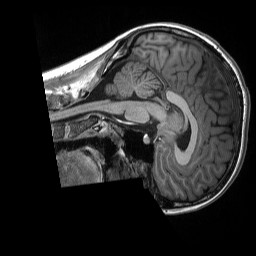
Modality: T1w
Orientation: sagittal
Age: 20
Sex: female
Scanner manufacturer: siemens
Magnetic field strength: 3 T
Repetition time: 2.3 s
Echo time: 0.00298 s